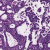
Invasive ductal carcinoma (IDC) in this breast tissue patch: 1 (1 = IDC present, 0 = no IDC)